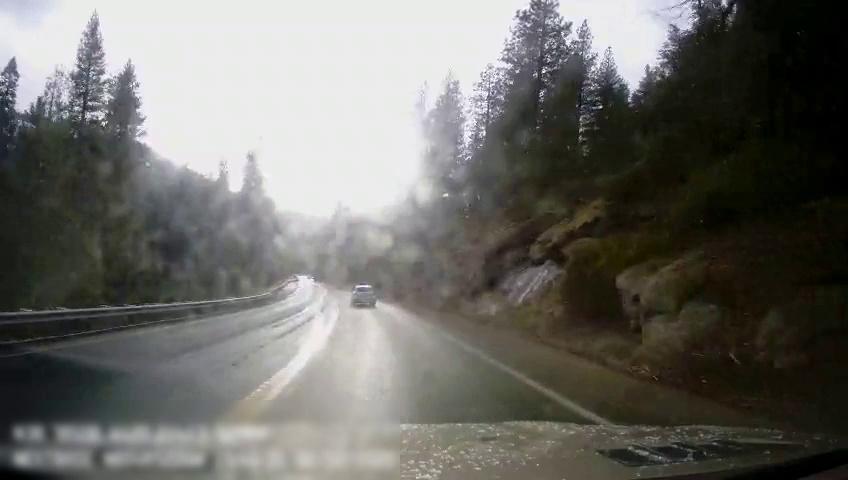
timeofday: Day
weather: Sunny
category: Drivable Space
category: Vehicles | SUV
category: Lanes | Alternate Lane
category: Lanes | Opposite Lane